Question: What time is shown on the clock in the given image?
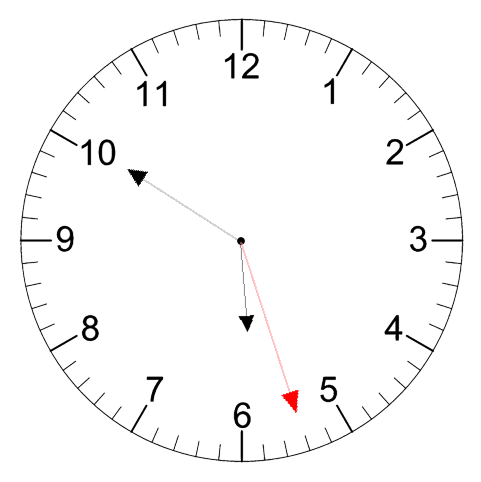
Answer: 05:50:27